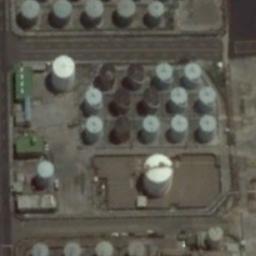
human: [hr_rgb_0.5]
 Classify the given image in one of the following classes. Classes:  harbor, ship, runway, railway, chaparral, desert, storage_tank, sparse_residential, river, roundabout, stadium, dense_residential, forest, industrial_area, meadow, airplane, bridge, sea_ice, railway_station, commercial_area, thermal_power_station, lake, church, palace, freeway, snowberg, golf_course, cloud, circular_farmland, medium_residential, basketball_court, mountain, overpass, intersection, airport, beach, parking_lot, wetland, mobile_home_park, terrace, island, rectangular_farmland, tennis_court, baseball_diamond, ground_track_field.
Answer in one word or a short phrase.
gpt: storage_tank